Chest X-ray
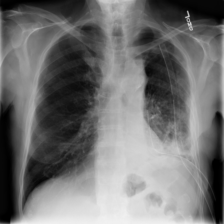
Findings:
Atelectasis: negative
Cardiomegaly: negative
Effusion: negative
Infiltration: positive
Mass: negative
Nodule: negative
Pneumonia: negative
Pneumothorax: negative
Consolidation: negative
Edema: negative
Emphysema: negative
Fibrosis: negative
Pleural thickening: negative
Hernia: negative